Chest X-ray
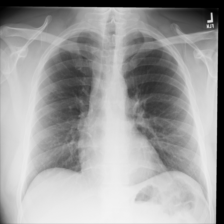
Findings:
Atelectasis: negative
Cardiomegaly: negative
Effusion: negative
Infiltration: negative
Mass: negative
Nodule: negative
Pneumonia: negative
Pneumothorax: negative
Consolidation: negative
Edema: negative
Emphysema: negative
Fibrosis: negative
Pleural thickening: negative
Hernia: negative